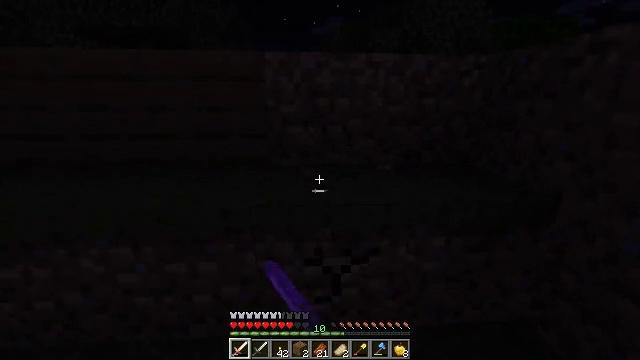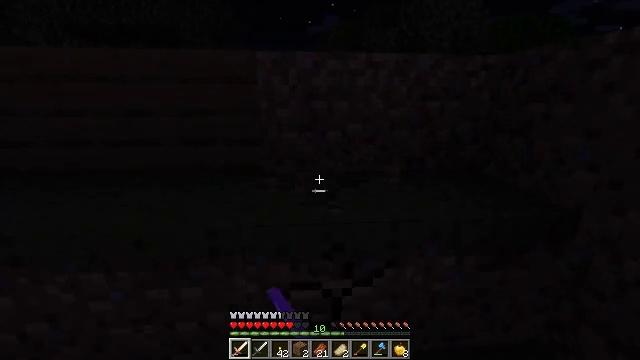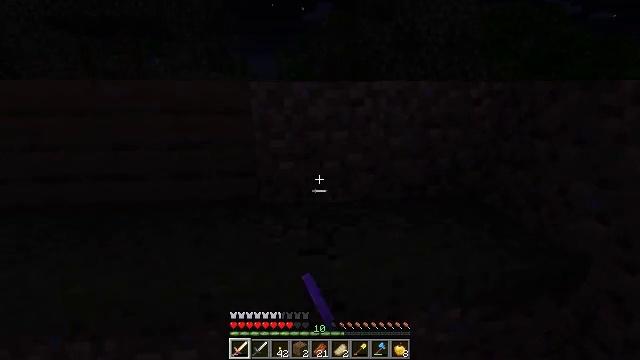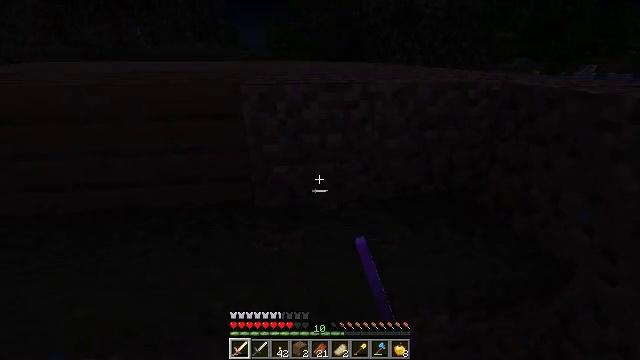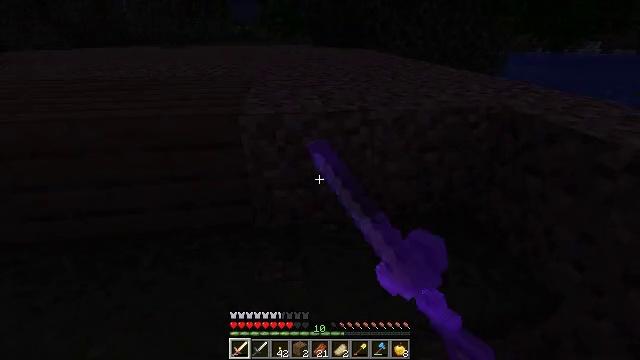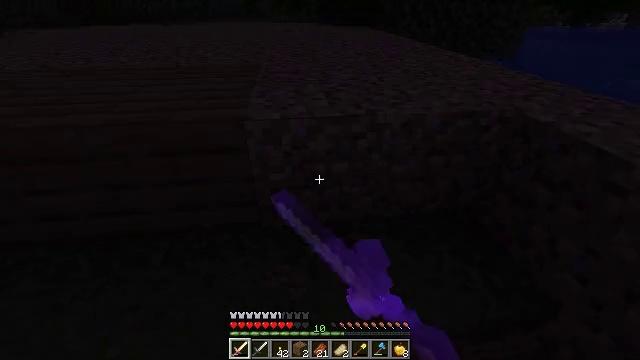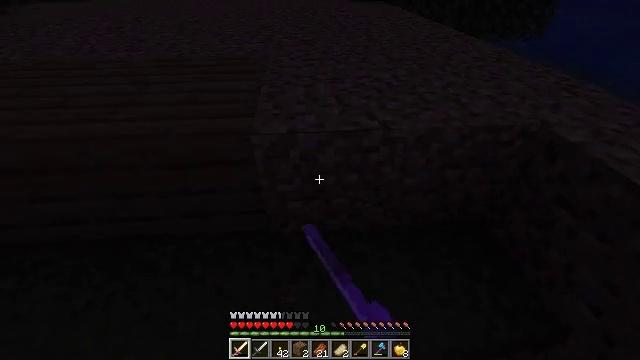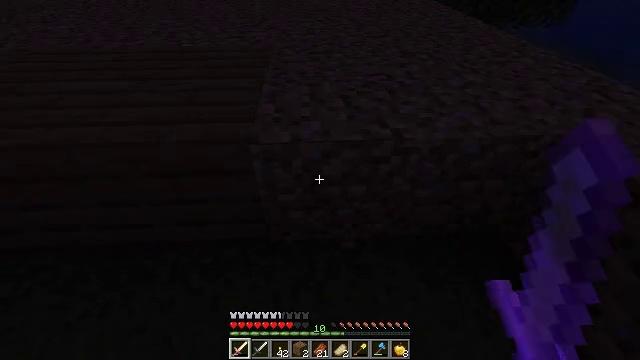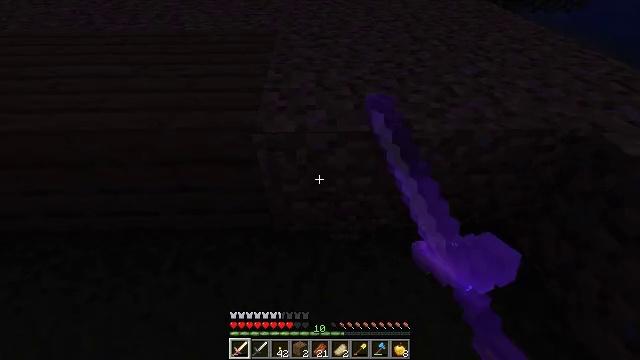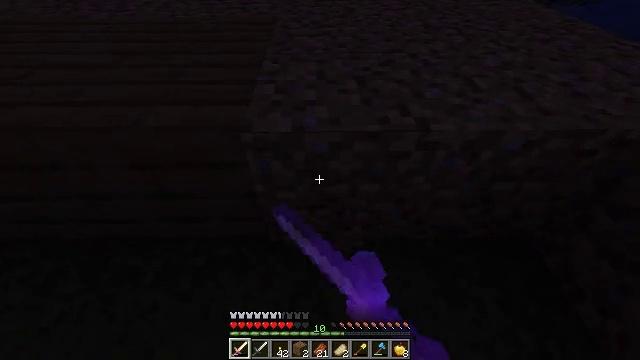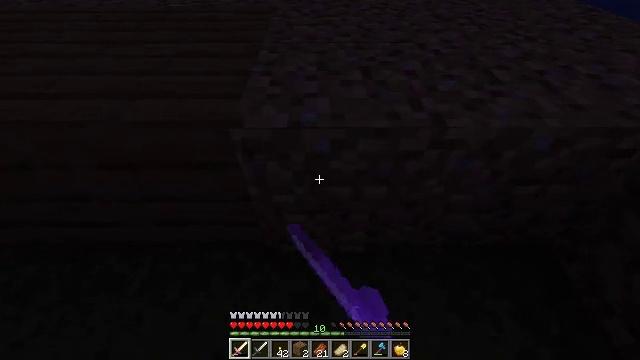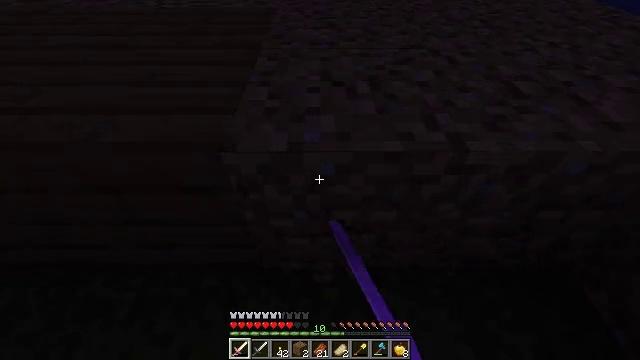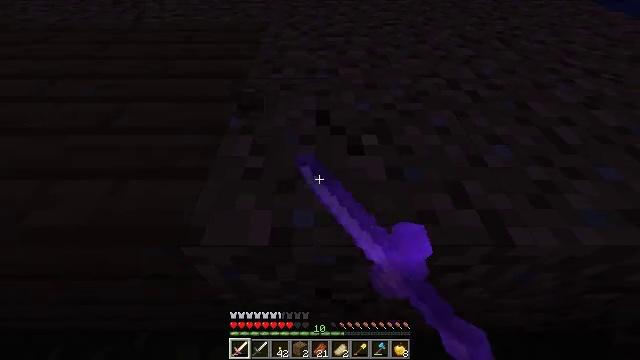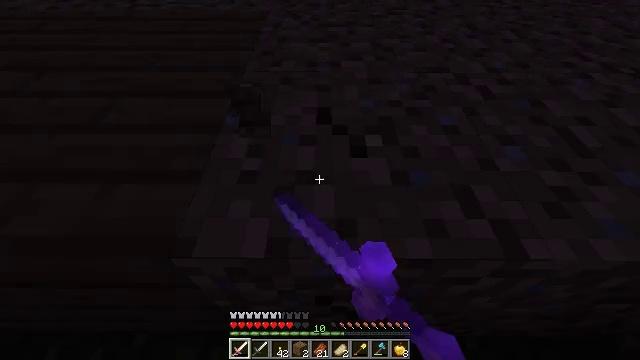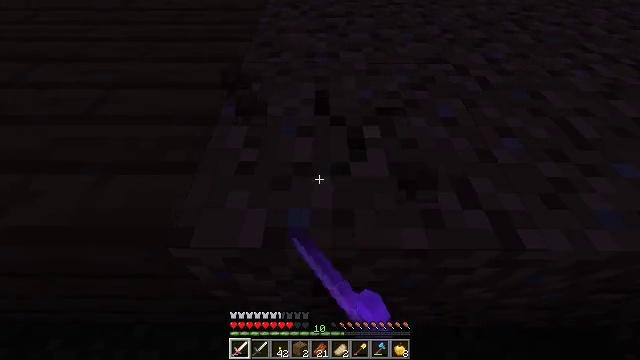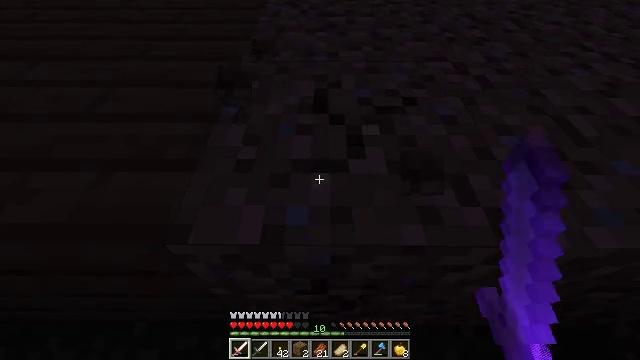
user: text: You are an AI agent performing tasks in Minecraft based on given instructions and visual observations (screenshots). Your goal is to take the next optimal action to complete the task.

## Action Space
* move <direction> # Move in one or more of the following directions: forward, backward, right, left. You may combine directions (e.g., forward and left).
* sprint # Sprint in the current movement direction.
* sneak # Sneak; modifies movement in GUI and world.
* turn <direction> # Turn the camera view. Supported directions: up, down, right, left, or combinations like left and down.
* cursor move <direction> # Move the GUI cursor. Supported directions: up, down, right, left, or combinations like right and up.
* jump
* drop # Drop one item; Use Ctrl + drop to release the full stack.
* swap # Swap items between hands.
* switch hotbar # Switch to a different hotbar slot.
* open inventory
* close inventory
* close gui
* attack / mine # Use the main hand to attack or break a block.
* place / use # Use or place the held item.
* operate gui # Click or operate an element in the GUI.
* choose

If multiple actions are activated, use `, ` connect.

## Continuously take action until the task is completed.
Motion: motion action
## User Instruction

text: Mine dirt from the ground.
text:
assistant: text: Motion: move forward, attack / mine
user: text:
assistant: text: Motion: move forward, turn right and down, attack / mine, jump
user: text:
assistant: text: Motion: move forward, turn right and down, attack / mine, jump
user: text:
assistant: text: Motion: move forward, turn down, attack / mine, jump
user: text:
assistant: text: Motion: move forward, turn left and down, attack / mine, jump
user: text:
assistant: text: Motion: move forward, turn left and down, attack / mine, jump
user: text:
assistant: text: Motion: move forward, turn left and down, attack / mine
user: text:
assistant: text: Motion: move forward, turn left and down, attack / mine
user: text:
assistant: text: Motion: move forward, attack / mine
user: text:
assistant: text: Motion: move forward, attack / mine
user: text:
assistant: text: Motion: move forward, attack / mine
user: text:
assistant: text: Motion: move forward, attack / mine
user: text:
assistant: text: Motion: turn down, attack / mine
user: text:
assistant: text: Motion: turn down, attack / mine
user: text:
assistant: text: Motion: attack / mine
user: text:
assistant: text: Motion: attack / mine
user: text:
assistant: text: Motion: attack / mine
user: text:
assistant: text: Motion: turn down
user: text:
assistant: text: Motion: turn down
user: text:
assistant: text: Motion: no_op
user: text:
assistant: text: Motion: no_op
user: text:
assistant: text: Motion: turn down
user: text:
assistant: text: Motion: turn down
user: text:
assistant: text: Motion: no_op
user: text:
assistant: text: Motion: no_op
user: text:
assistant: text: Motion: turn down
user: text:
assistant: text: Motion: turn right and down
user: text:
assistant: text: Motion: move forward, turn down
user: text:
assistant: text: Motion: move forward, turn right and down
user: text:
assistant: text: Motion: turn right and down